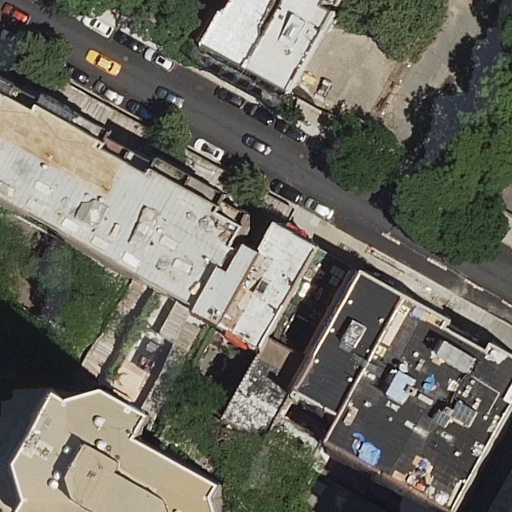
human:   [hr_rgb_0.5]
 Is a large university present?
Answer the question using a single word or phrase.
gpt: yes

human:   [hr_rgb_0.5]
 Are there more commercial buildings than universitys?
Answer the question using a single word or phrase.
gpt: no

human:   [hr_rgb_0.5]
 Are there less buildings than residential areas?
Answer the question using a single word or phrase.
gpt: no

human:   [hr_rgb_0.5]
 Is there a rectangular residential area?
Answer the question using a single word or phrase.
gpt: no

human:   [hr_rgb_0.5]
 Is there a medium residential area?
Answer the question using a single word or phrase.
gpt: no

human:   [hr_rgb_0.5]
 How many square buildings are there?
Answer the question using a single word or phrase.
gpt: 0

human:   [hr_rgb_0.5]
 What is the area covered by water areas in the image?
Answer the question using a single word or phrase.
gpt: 0m2

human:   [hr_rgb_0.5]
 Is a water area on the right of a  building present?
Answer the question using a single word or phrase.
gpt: no

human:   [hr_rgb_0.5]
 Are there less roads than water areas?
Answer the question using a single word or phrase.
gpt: no

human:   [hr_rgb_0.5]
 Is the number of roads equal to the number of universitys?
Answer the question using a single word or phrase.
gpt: no

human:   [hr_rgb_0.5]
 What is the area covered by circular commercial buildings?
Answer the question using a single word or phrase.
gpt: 0m2

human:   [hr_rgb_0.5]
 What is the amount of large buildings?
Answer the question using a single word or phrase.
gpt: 2

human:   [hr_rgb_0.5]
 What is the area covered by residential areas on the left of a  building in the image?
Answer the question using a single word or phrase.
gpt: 3901m2

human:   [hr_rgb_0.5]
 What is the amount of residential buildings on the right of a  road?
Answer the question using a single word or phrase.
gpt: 3

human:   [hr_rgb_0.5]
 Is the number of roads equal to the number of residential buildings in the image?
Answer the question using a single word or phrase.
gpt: no

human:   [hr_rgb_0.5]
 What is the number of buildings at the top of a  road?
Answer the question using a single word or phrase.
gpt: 7

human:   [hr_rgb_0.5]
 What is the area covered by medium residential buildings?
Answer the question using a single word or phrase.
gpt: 1769m2

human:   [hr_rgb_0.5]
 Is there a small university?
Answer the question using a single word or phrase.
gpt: no

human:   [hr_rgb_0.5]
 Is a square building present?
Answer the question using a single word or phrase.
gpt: no

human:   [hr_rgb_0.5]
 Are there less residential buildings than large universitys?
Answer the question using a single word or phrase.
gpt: no

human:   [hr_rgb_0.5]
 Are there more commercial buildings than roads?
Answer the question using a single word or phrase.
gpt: no

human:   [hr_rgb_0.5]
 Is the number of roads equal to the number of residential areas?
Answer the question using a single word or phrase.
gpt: no

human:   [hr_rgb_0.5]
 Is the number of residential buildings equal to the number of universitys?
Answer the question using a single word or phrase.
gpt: no

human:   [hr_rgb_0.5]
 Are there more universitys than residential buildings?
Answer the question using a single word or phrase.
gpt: no

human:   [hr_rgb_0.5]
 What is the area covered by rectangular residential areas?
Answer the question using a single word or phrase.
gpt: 0m2

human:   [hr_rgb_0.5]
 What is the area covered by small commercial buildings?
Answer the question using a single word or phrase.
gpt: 0m2

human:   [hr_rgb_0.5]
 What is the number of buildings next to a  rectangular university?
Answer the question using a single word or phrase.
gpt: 0

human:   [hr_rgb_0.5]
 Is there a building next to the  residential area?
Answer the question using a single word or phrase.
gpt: yes

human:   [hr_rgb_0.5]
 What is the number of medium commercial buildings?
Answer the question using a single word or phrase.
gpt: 0

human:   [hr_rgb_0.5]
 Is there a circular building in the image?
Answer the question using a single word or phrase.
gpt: no

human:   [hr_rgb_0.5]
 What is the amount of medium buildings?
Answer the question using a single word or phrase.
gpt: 7

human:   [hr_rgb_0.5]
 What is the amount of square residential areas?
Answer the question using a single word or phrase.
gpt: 0

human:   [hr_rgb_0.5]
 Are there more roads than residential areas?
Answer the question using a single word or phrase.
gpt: yes

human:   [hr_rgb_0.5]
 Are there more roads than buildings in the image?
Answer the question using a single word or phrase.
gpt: no

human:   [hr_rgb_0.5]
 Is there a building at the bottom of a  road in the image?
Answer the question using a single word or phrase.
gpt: yes

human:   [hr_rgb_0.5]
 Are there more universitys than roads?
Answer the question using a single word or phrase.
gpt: no